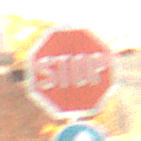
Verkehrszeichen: Stop
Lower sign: VorgeschriebeneFahrtrichtungGeradeausOderLinks
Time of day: SunriseSunset
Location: Roofed (Suburban)
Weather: Clear
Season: NotSpecified
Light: Natural